RGB frame:
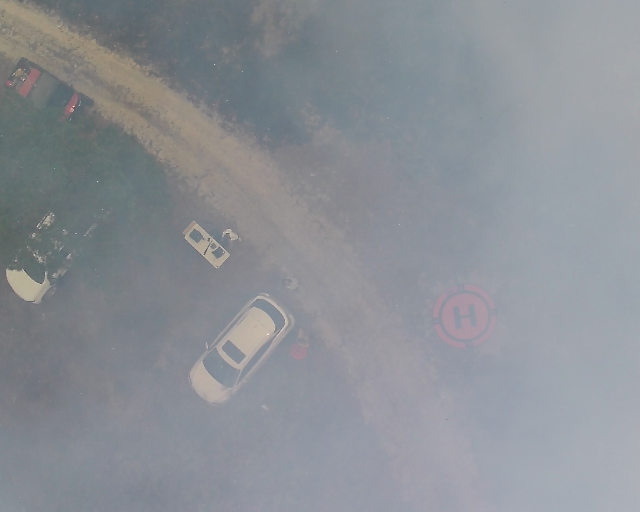
Thermal frame:
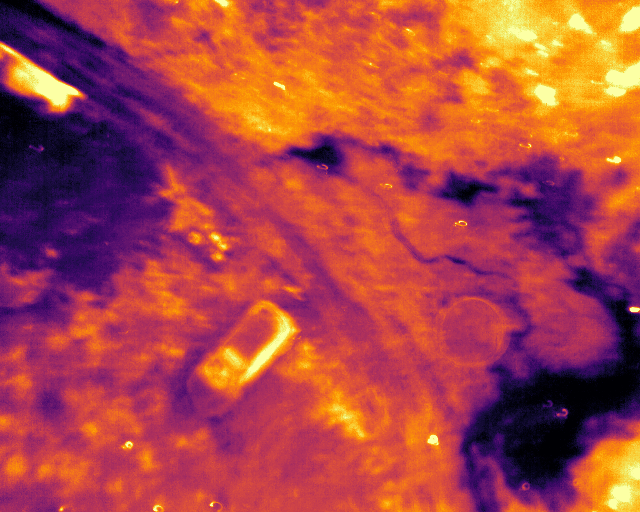
Captured: 2026-02-26 03:05:07
Pixels at or above 80 °C: 2 (fraction of frame: 6.103515625e-06)